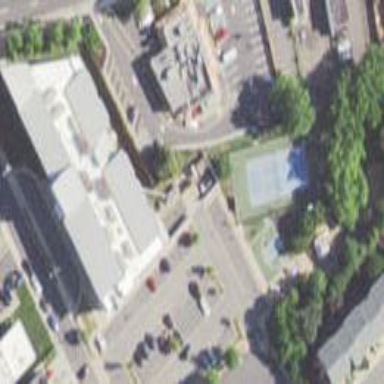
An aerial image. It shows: Civic building that serves as community center.